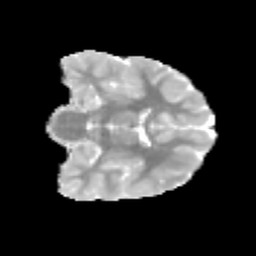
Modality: MD
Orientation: coronal
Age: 9
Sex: male
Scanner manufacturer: siemens
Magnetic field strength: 3 T
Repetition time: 3.8 s
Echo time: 0.07 s